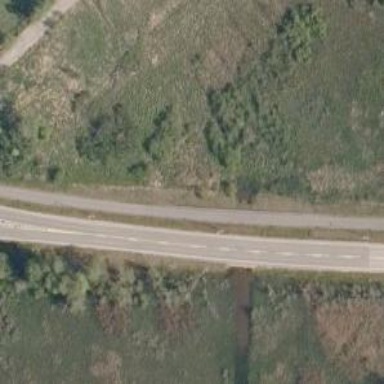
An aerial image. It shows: Asphalt cycleway.